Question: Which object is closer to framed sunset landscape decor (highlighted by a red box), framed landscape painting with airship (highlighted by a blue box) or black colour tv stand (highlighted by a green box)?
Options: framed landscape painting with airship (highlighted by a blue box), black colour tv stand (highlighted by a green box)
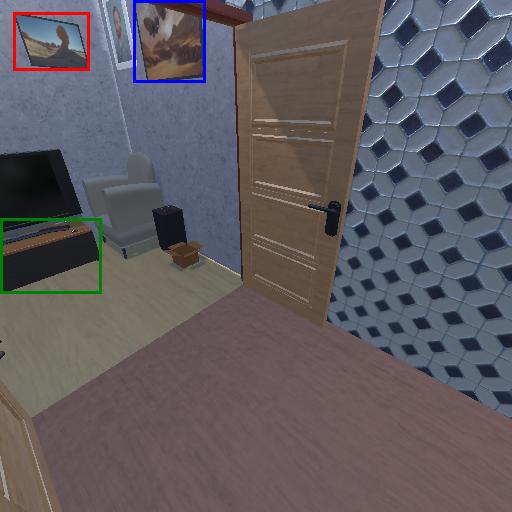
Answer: framed landscape painting with airship (highlighted by a blue box)